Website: apple
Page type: customer-info-address
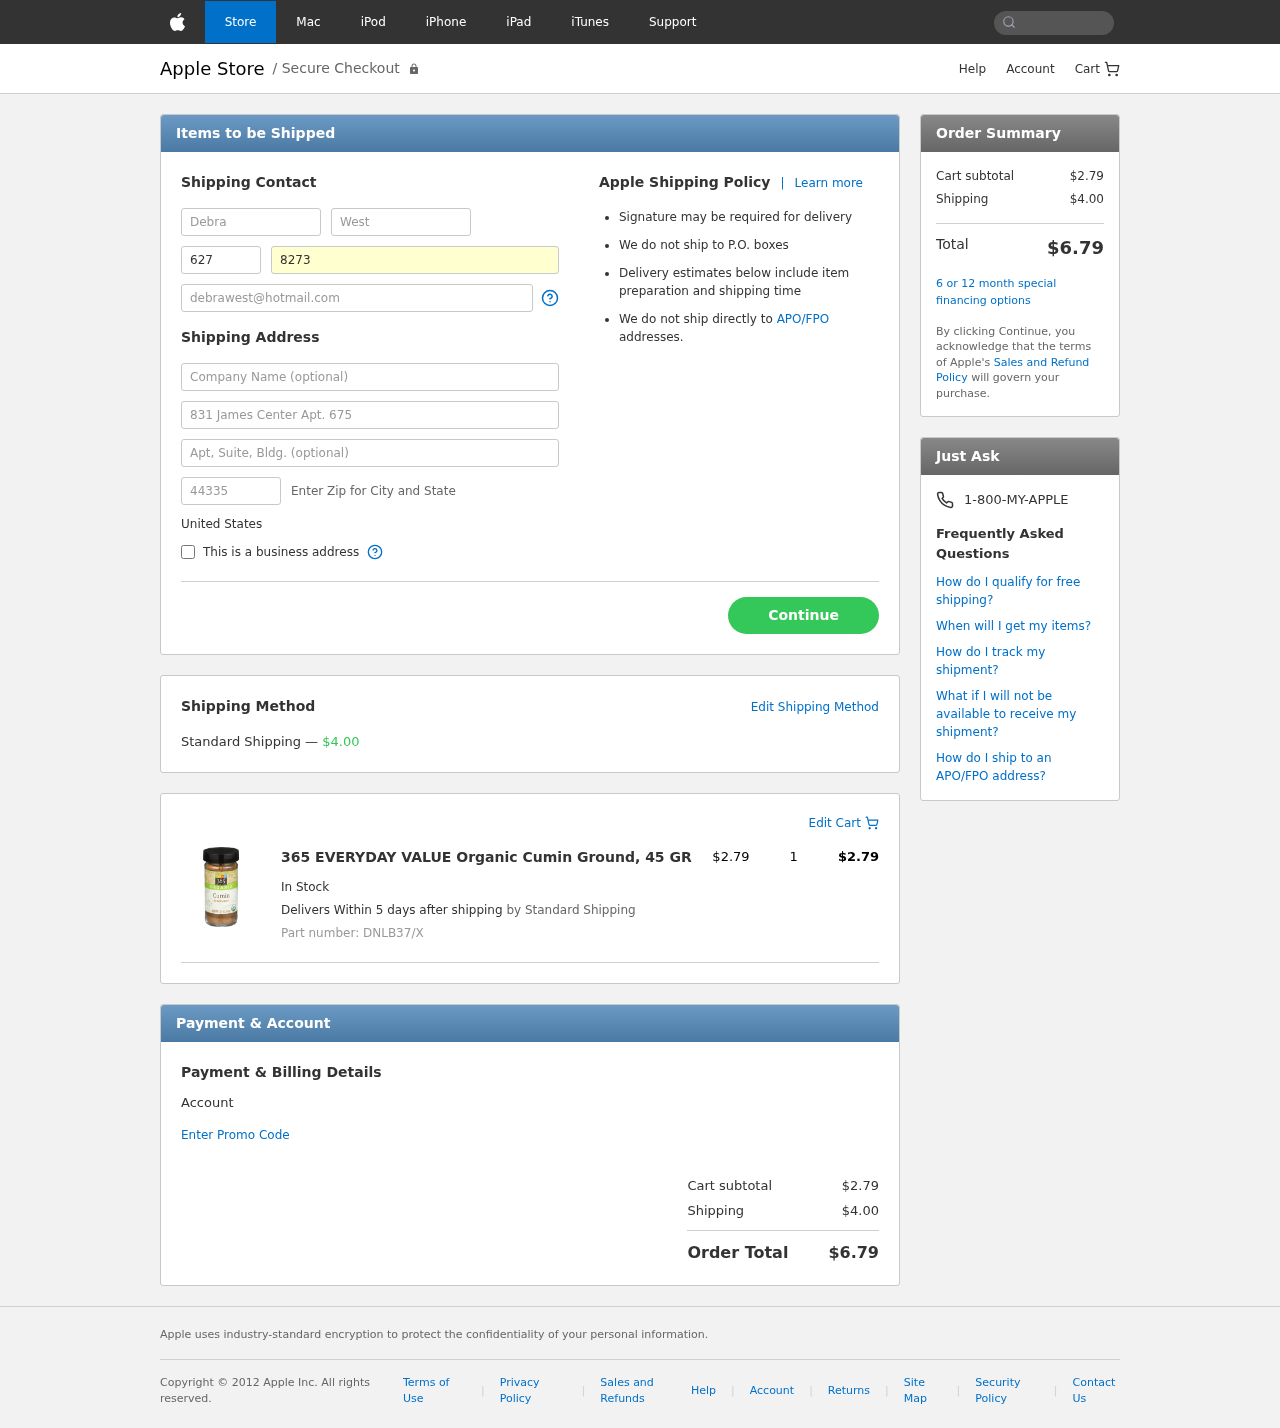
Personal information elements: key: PII_COUNTRY
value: United States
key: PII_FIRSTNAME
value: Debra
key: PII_LASTNAME
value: West
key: PII_PHONE_AREA
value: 627
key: PII_PHONE_LINE
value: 8273
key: PII_EMAIL
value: debrawest@hotmail.com
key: PII_STREET
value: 831 James Center Apt. 675
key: PII_POSTCODE
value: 44335
Product elements: key: PRODUCT1_NAME
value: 365 EVERYDAY VALUE Organic Cumin Ground, 45 GR
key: PRODUCT1_PRICE
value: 2.79
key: PRODUCT1_QUANTITY
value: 1
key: PRODUCT1_SKU
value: DNLB37/X
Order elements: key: ORDER_SHIPPING_COST
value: $4.00
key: ORDER_ITEM_TOTAL
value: $2.79
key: ORDER_SUBTOTAL
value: $2.79
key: ORDER_TOTAL
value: $6.79